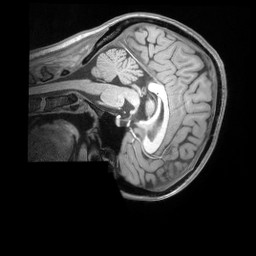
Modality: T1w
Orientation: sagittal
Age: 21
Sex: female
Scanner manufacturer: siemens
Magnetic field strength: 3 T
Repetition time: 2.53 s
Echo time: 0.00164 s